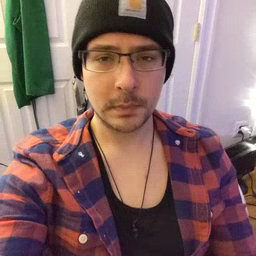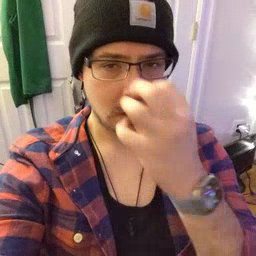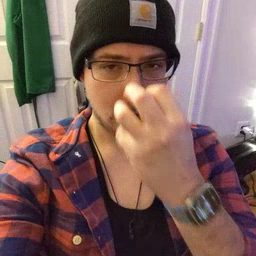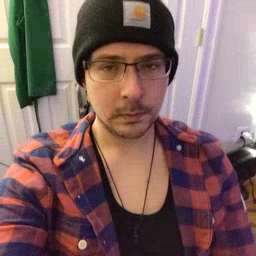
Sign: clown